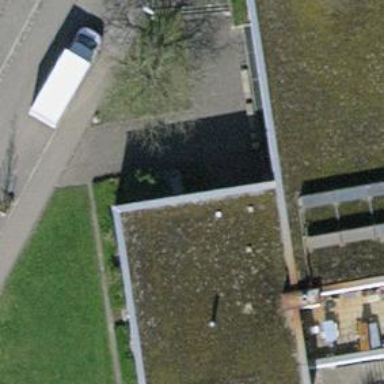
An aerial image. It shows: School building.